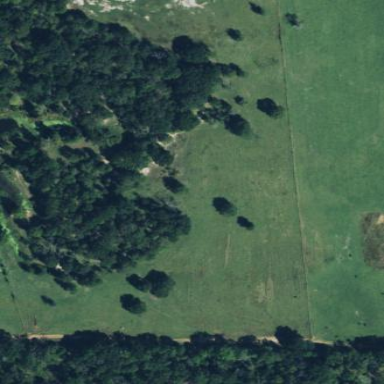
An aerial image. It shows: Pasture area used as meadow.